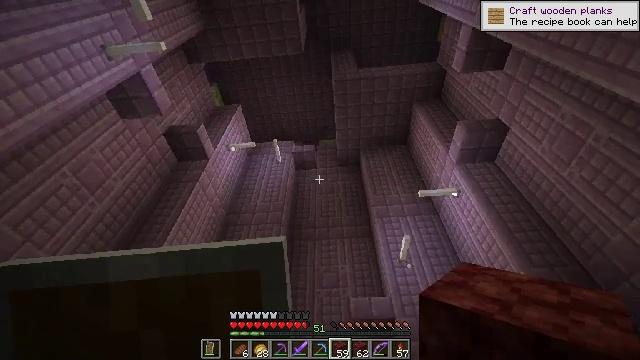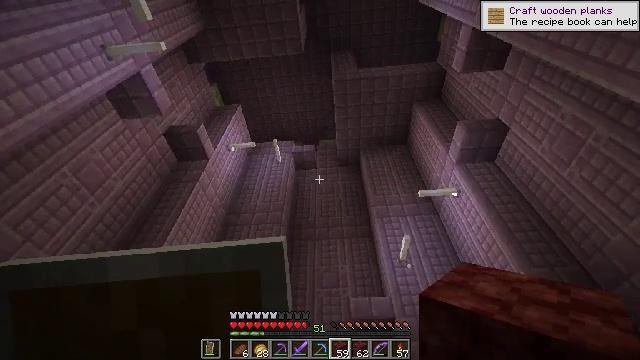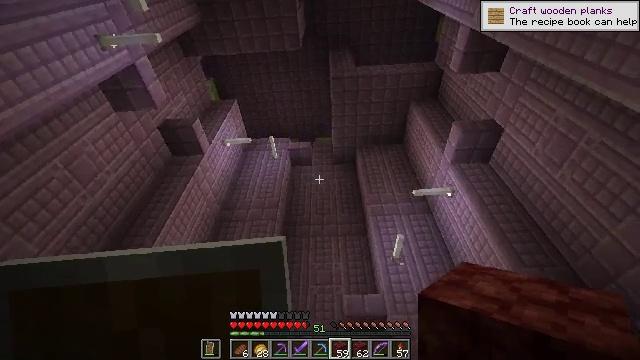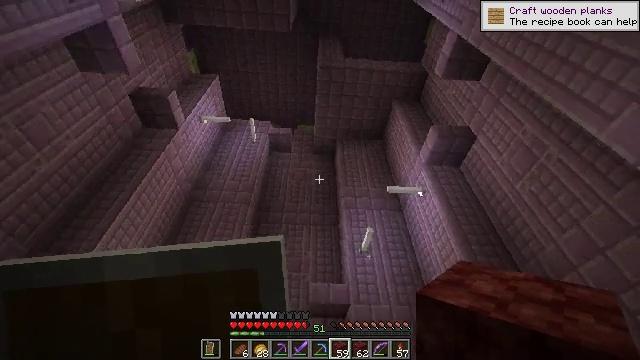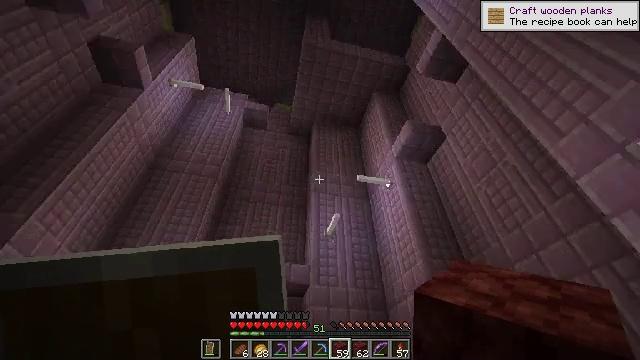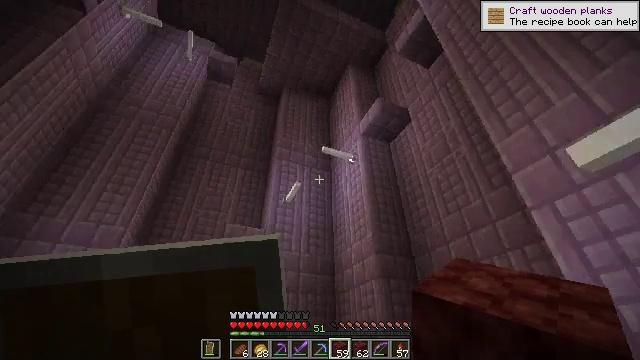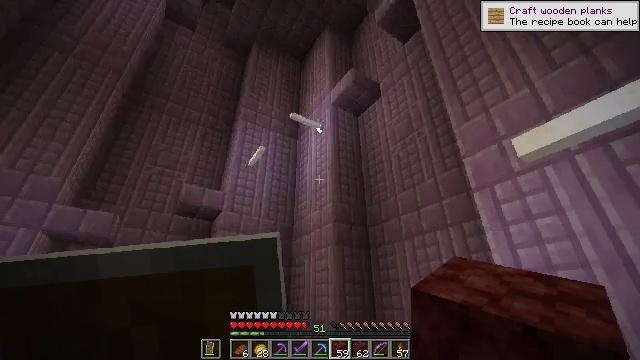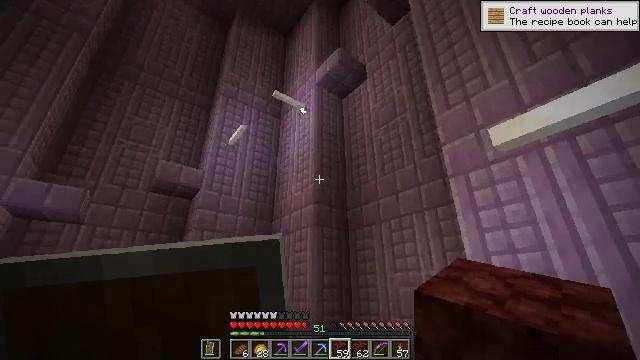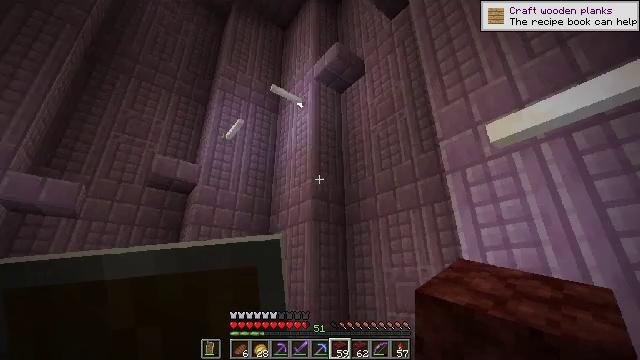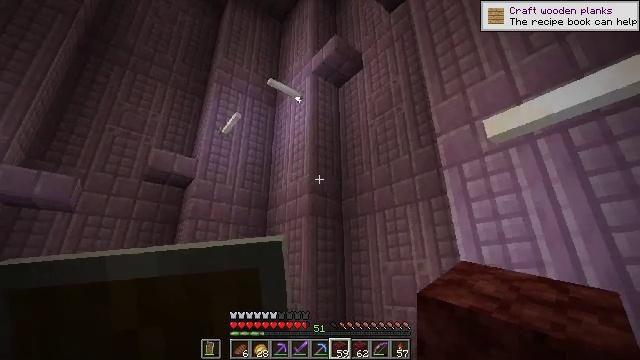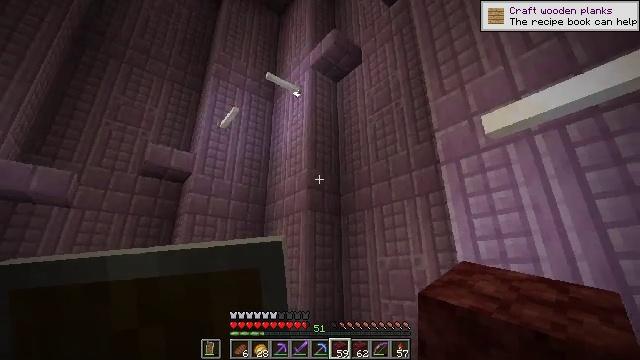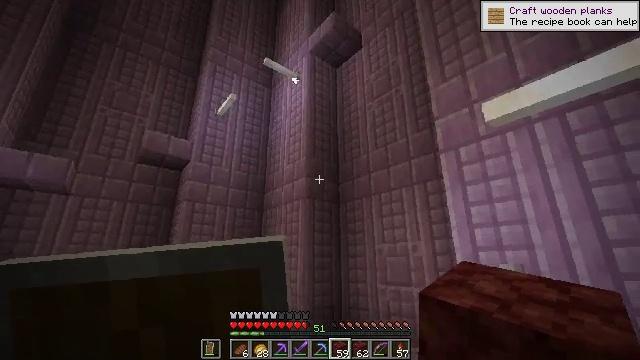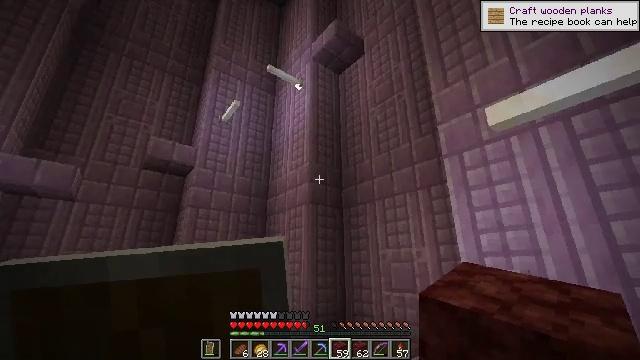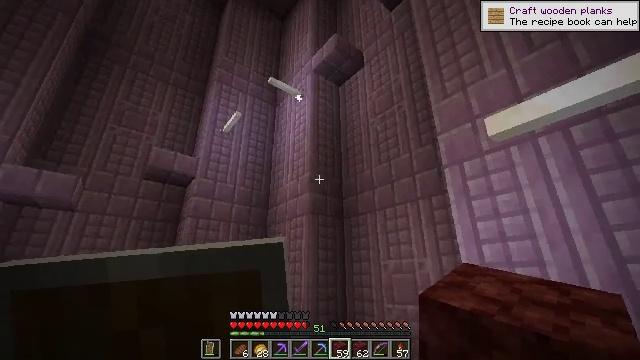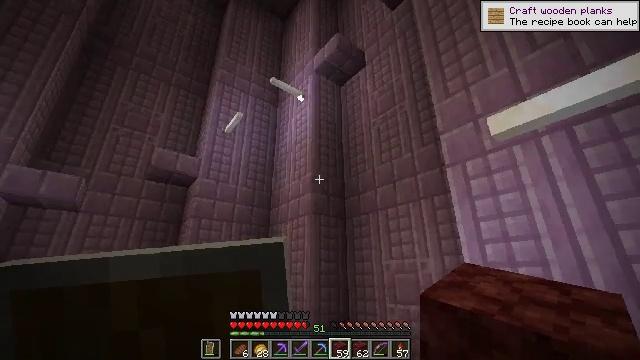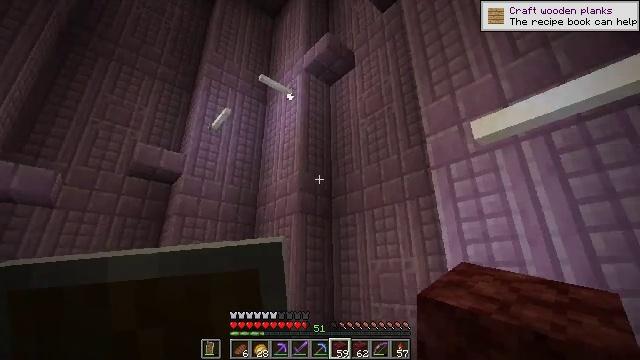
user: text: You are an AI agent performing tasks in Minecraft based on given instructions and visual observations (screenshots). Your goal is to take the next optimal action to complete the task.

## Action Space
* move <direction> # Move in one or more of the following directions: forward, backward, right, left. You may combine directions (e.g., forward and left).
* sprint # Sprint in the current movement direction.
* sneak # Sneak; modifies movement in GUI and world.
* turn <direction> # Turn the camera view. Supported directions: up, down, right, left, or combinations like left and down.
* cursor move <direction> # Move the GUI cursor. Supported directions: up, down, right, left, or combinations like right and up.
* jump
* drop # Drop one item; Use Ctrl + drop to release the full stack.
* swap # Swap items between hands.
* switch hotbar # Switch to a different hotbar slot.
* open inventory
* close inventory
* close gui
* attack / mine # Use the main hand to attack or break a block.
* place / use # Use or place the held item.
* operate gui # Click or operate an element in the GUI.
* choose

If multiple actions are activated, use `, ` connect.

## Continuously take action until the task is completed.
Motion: motion action
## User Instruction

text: Attack the purpur pillar to gather it.
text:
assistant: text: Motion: no_op
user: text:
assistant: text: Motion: turn right
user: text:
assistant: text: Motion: turn right and down
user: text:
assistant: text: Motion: turn right and down
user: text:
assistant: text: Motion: turn right and down
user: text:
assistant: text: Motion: turn right and down
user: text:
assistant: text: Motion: turn right and down
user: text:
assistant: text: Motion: turn down
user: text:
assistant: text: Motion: turn down
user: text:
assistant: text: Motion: turn down
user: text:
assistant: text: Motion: turn down
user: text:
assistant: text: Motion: turn up
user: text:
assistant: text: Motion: turn up
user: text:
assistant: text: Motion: no_op
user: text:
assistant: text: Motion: turn right
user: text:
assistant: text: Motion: turn left and down
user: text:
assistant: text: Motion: turn left and down
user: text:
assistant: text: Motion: turn left and down
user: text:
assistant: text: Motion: turn left and down
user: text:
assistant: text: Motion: turn left and down
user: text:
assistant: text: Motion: turn left and down
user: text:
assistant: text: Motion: turn left and down
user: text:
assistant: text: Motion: turn left and down
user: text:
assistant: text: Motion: turn left and down
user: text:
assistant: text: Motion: turn down
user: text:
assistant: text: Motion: no_op
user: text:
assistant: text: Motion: no_op
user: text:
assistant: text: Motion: no_op
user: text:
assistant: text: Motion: move forward and move right
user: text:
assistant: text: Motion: move forward and move right